Question: I have following grid. I have to hide column border of the grid and change the color of the row border. How to do that in WPF?
Also I have to make padding between the cells contents.
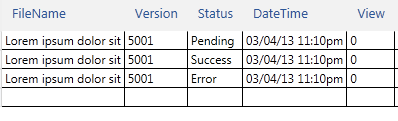
Answer: Grid lines are pretty straightforward: use HorizontalGridLinesBrush and VerticalGridLinesBrush properties of the DataGrid.
For red horizontal lines and transparent vertical lines:
'''
<DataGrid HorizontalGridLinesBrush="Red" VerticalGridLinesBrush="Transparent"/>
'''
Padding is not that obvious: check <URL>